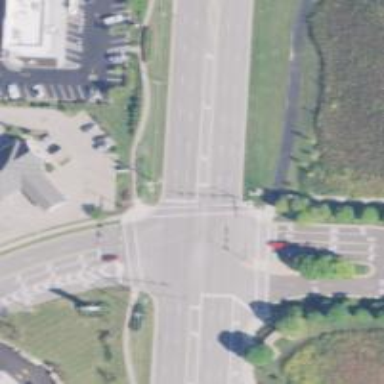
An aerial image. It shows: Marked road crossing.